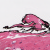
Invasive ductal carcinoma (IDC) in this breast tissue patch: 0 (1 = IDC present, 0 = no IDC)